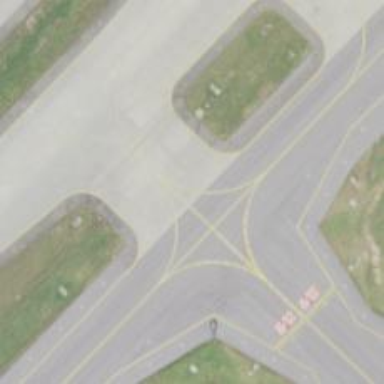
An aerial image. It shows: Image of taxiway at airport.